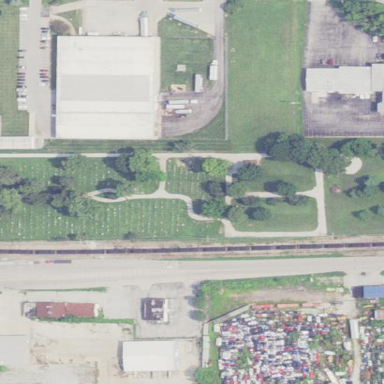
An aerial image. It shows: Cemetery.